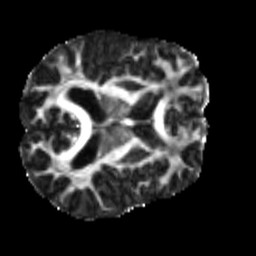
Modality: FA
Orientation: axial
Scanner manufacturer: siemens
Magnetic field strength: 3 T
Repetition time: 4 s
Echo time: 0.0594 s